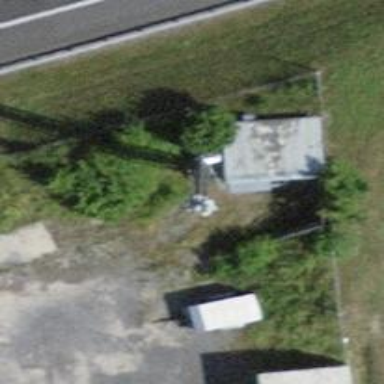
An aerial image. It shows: Mast structure.